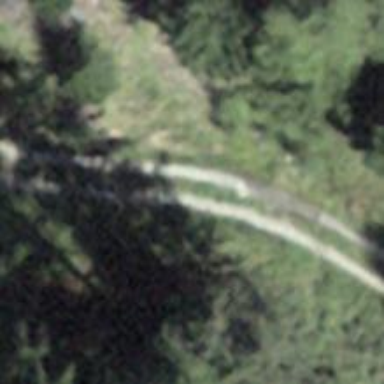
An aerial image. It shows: Track with grade 3 surface.